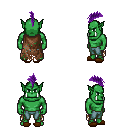
a pixel art fantasy rpg character, male body template, orc, green skin, brown tattered cape, teal pants, purple mohawk hairstyle, brown slippers, four views (front, back, left, right), 2x2 character sprite sheet, small pixel art, hard edges, no anti-aliasing